Field crop: tomato
Growth stage: 1
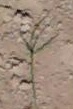
Species: cyperus